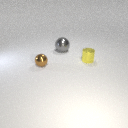
small yellow metal cylinder to the right of small brown metal sphere